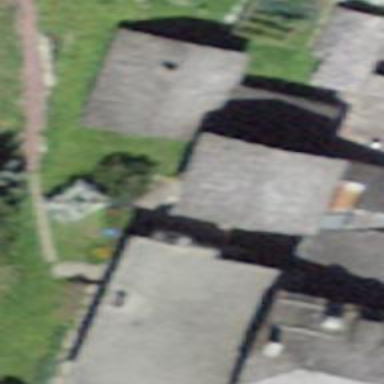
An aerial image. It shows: Building with tiled roof.